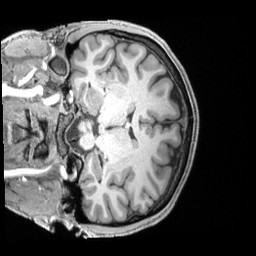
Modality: T1w
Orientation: coronal
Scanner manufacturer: siemens
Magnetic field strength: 3 T
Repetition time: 2.4 s
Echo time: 0.00228 s